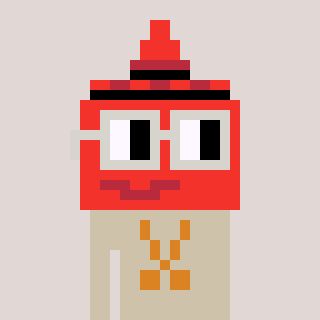
a pixel art character with square light gray glasses, a ketchup-shaped head and a bege-colored body on a warm background